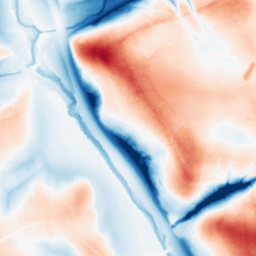
Category: classical
Decomposition family: gaussian
Decomposition parameters: sigma: 20
Upsampling method: bicubic_3x
Upsampling parameters: scale: 3
Upsampling scale: 3